Question: I have a thread running on a child form, I want to activate a control on the parent form but cannot. It works fine if It's done from the child forms UI thread:
(FormMain.SetControlPropertyValue(FormMain.RBSQL2005, "Checked", True))
but not from a thread running on the child form:
'''
Public Class FormRestoreDB
Private Sub Button1_Click(ByVal sender As System.Object, ByVal e As System.EventArgs) Handles Button1.Click
Dim t = New Thread(AddressOf UpdateListView1)
t.Start()
End Sub
Private Sub UpdateListView1()
'FormMain.SetControlPropertyValue(FormMain.RBSQL2005, "Checked", True)
FormMain.RBSQL2005.Checked = True
End Sub
End Class
Public Class FormMain
Delegate Sub SetControlValueCallback(ByVal oControl As Control, ByVal propName As String, ByVal propValue As Object)
Public Sub SetControlPropertyValue(ByVal oControl As Control, ByVal propName As String, ByVal propValue As Object)
If (oControl.InvokeRequired) Then
Dim d As New SetControlValueCallback(AddressOf SetControlPropertyValue)
oControl.Invoke(d, New Object() {oControl, propName, propValue})
Else
Dim t As Type = oControl.[GetType]()
Dim props As PropertyInfo() = t.GetProperties()
For Each p As PropertyInfo In props
If p.Name.ToUpper() = propName.ToUpper() Then
p.SetValue(oControl, propValue, Nothing)
End If
Next
End If
End Sub
End Class
'''
What am I doing wrong?

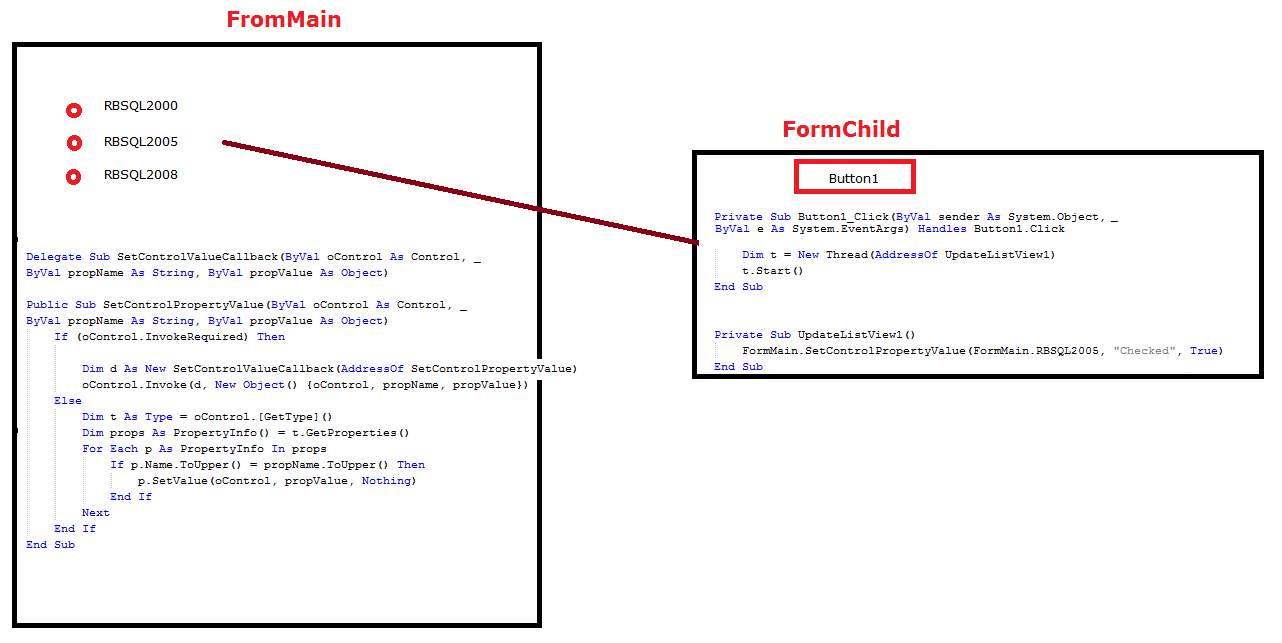
Answer: '''
FormMain.SetControlPropertyValue(FormMain.RBSQL2005, "Checked", True)
'''
This is one of the horrors induced by VB.NET's support for using the name of a form to refer to the of the form. It is an anachronism carried over from VB6 where using the type name of a form was normal.
This falls apart when you use threads because "FormMain" has thread affinity. In other words, it has the '<ThreadStatic>' attribute. When you use it in a worker thread then you get a instance of the form, not the one that the user is looking at. This new instance isn't visible because its Show() method was never called. Which is why you don't see your code having any effect. If you call Show() in your code then you'll see it pop up. It is however quite dead, the thread isn't pumping a message loop. Another effect you should have noticed was that InvokeRequired is False, you know that can't be right.
You will have to stop using FormMain. If this code lives inside that class then you can simply use Me. If it doesn't then you'll have to pass the form reference with a property or a constructor argument. The Q&D fix is to use Application.OpenForms(0)